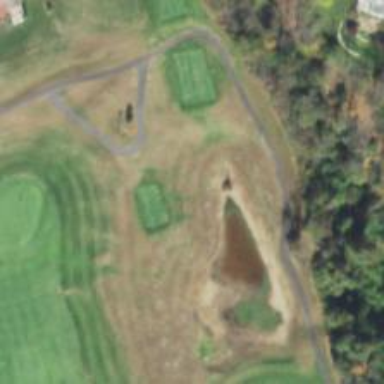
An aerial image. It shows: Path for both roads and golfers.